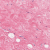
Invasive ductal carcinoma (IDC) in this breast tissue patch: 0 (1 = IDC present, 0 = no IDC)